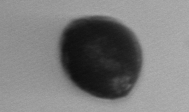
Label: Prorocentrum